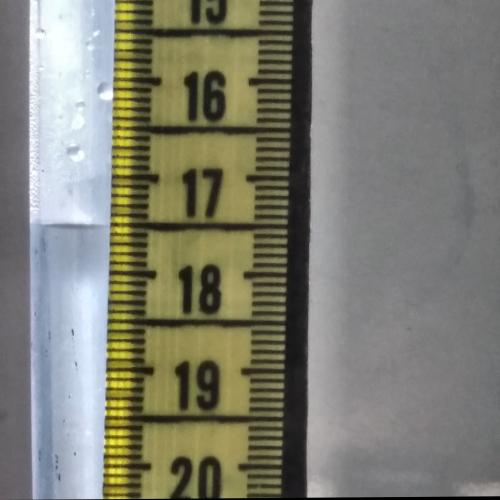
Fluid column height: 17.5 cm